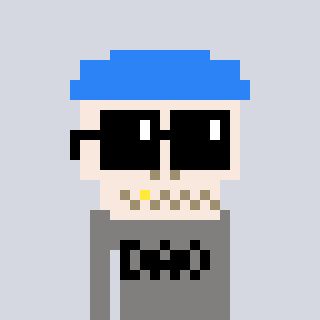
a pixel art character with square black sunglasses, a skeleton-hat-shaped head and a bluegrey-colored body on a cool background